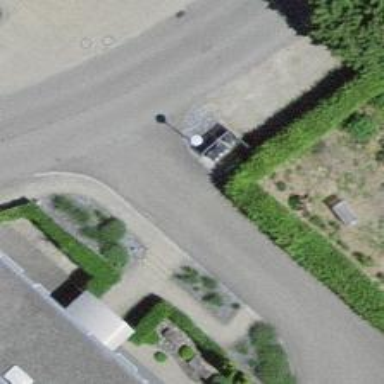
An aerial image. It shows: Hedge acting as barrier.